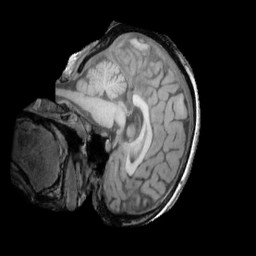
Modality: T1w
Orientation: sagittal
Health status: ill
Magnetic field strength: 3 T